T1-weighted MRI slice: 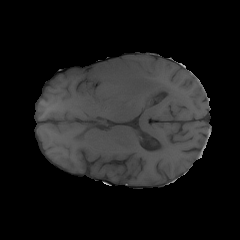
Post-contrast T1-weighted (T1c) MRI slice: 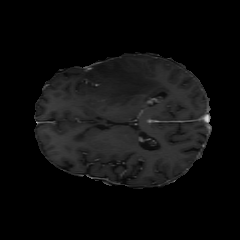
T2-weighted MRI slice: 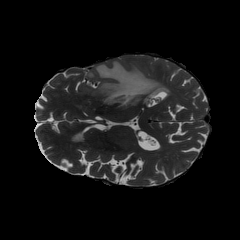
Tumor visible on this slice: yes